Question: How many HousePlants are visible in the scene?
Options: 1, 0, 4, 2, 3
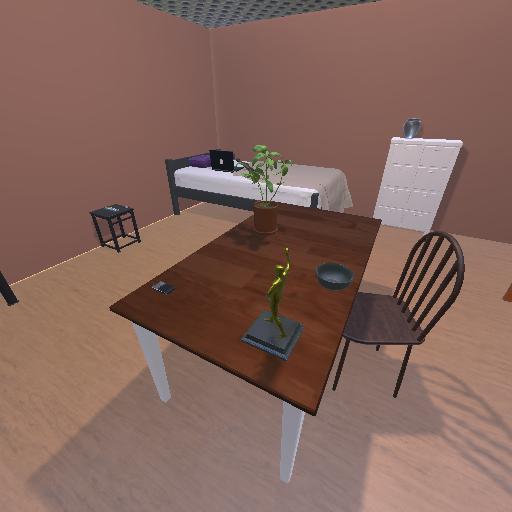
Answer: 1